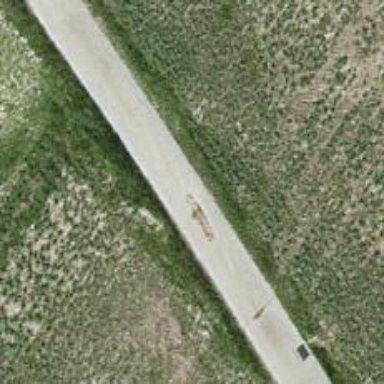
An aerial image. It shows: Well-maintained track road of grade 1.